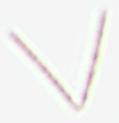
Label: Thalassionema